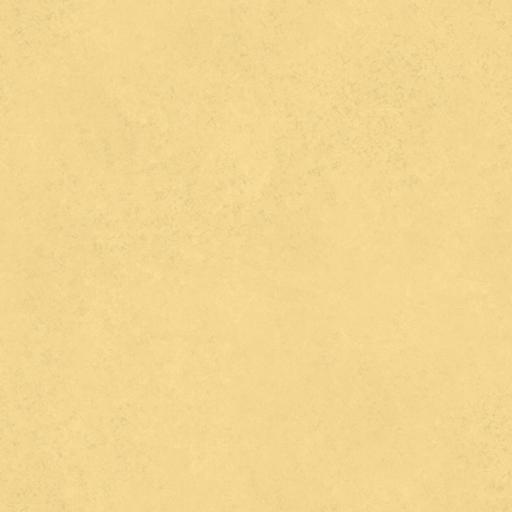
Tags: clean gold metal shiny